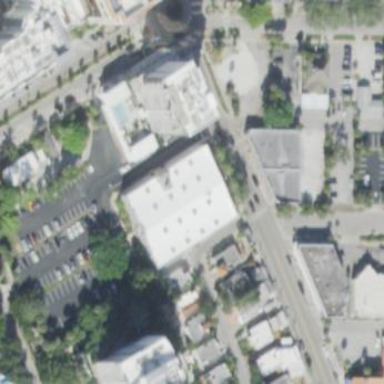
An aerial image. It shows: Cinema building.